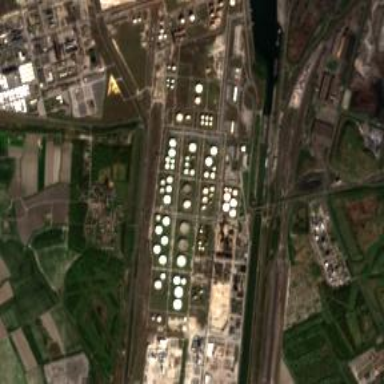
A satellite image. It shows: Industrial area with refinery.